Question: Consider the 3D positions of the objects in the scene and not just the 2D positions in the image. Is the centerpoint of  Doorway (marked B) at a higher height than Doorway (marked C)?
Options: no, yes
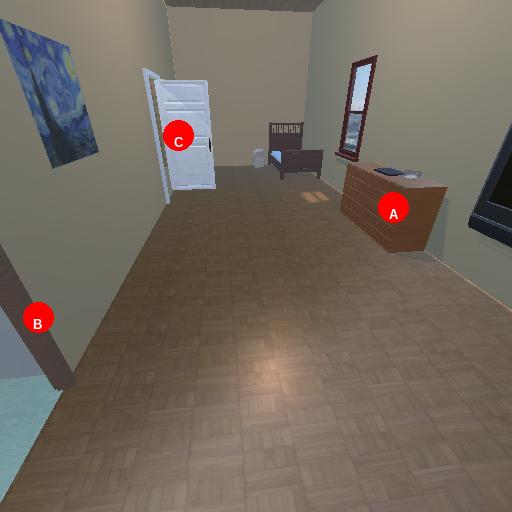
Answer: no